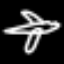
Label: airplane